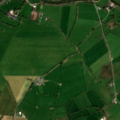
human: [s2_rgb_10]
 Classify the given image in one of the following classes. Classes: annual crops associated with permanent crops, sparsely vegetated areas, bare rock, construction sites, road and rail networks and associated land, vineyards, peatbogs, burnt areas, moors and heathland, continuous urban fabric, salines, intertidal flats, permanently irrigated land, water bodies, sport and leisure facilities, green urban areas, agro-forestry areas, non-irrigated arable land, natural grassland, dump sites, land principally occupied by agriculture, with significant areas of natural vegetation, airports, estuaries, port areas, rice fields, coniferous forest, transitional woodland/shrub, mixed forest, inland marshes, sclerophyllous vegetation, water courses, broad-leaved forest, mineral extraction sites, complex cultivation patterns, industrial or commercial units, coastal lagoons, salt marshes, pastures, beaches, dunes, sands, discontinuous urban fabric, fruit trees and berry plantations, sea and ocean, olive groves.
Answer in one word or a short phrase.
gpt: pastures, complex cultivation patterns